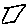
Label: hexagon